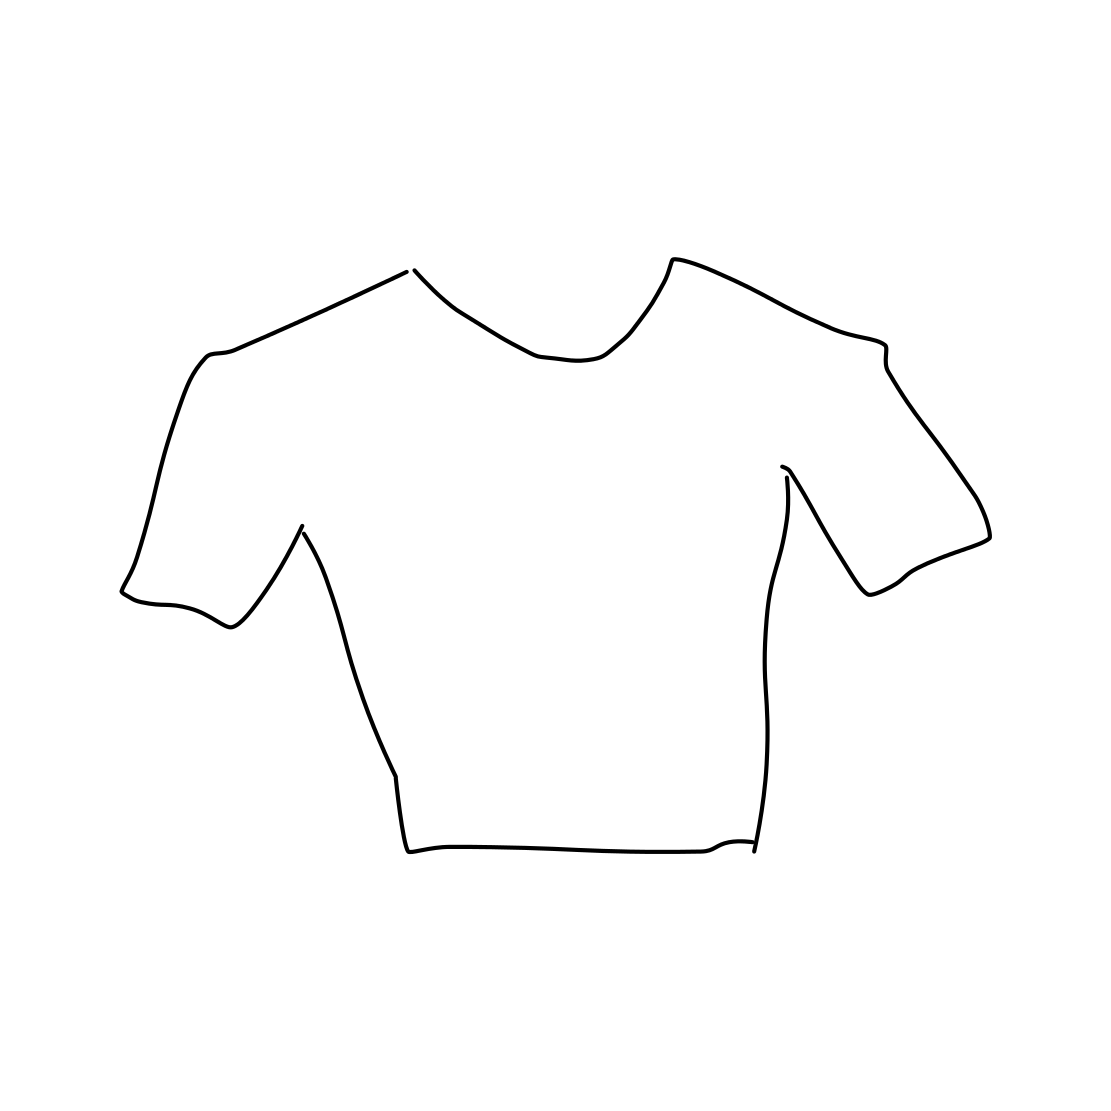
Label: t-shirt